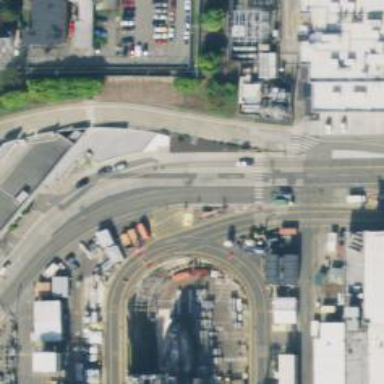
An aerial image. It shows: Railway crossing.